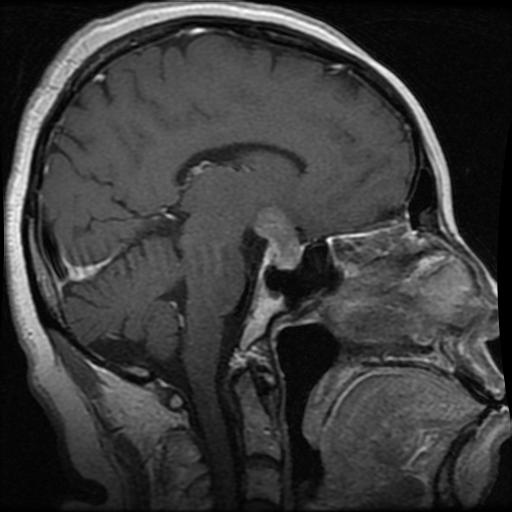
Label: pituitary